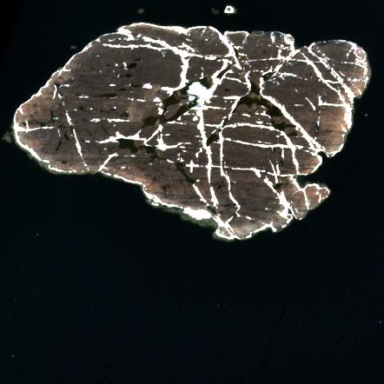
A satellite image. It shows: Island with natural coastline.